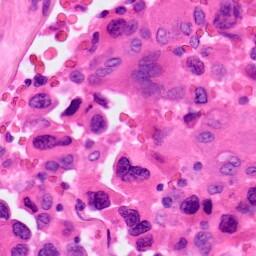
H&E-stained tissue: Lung